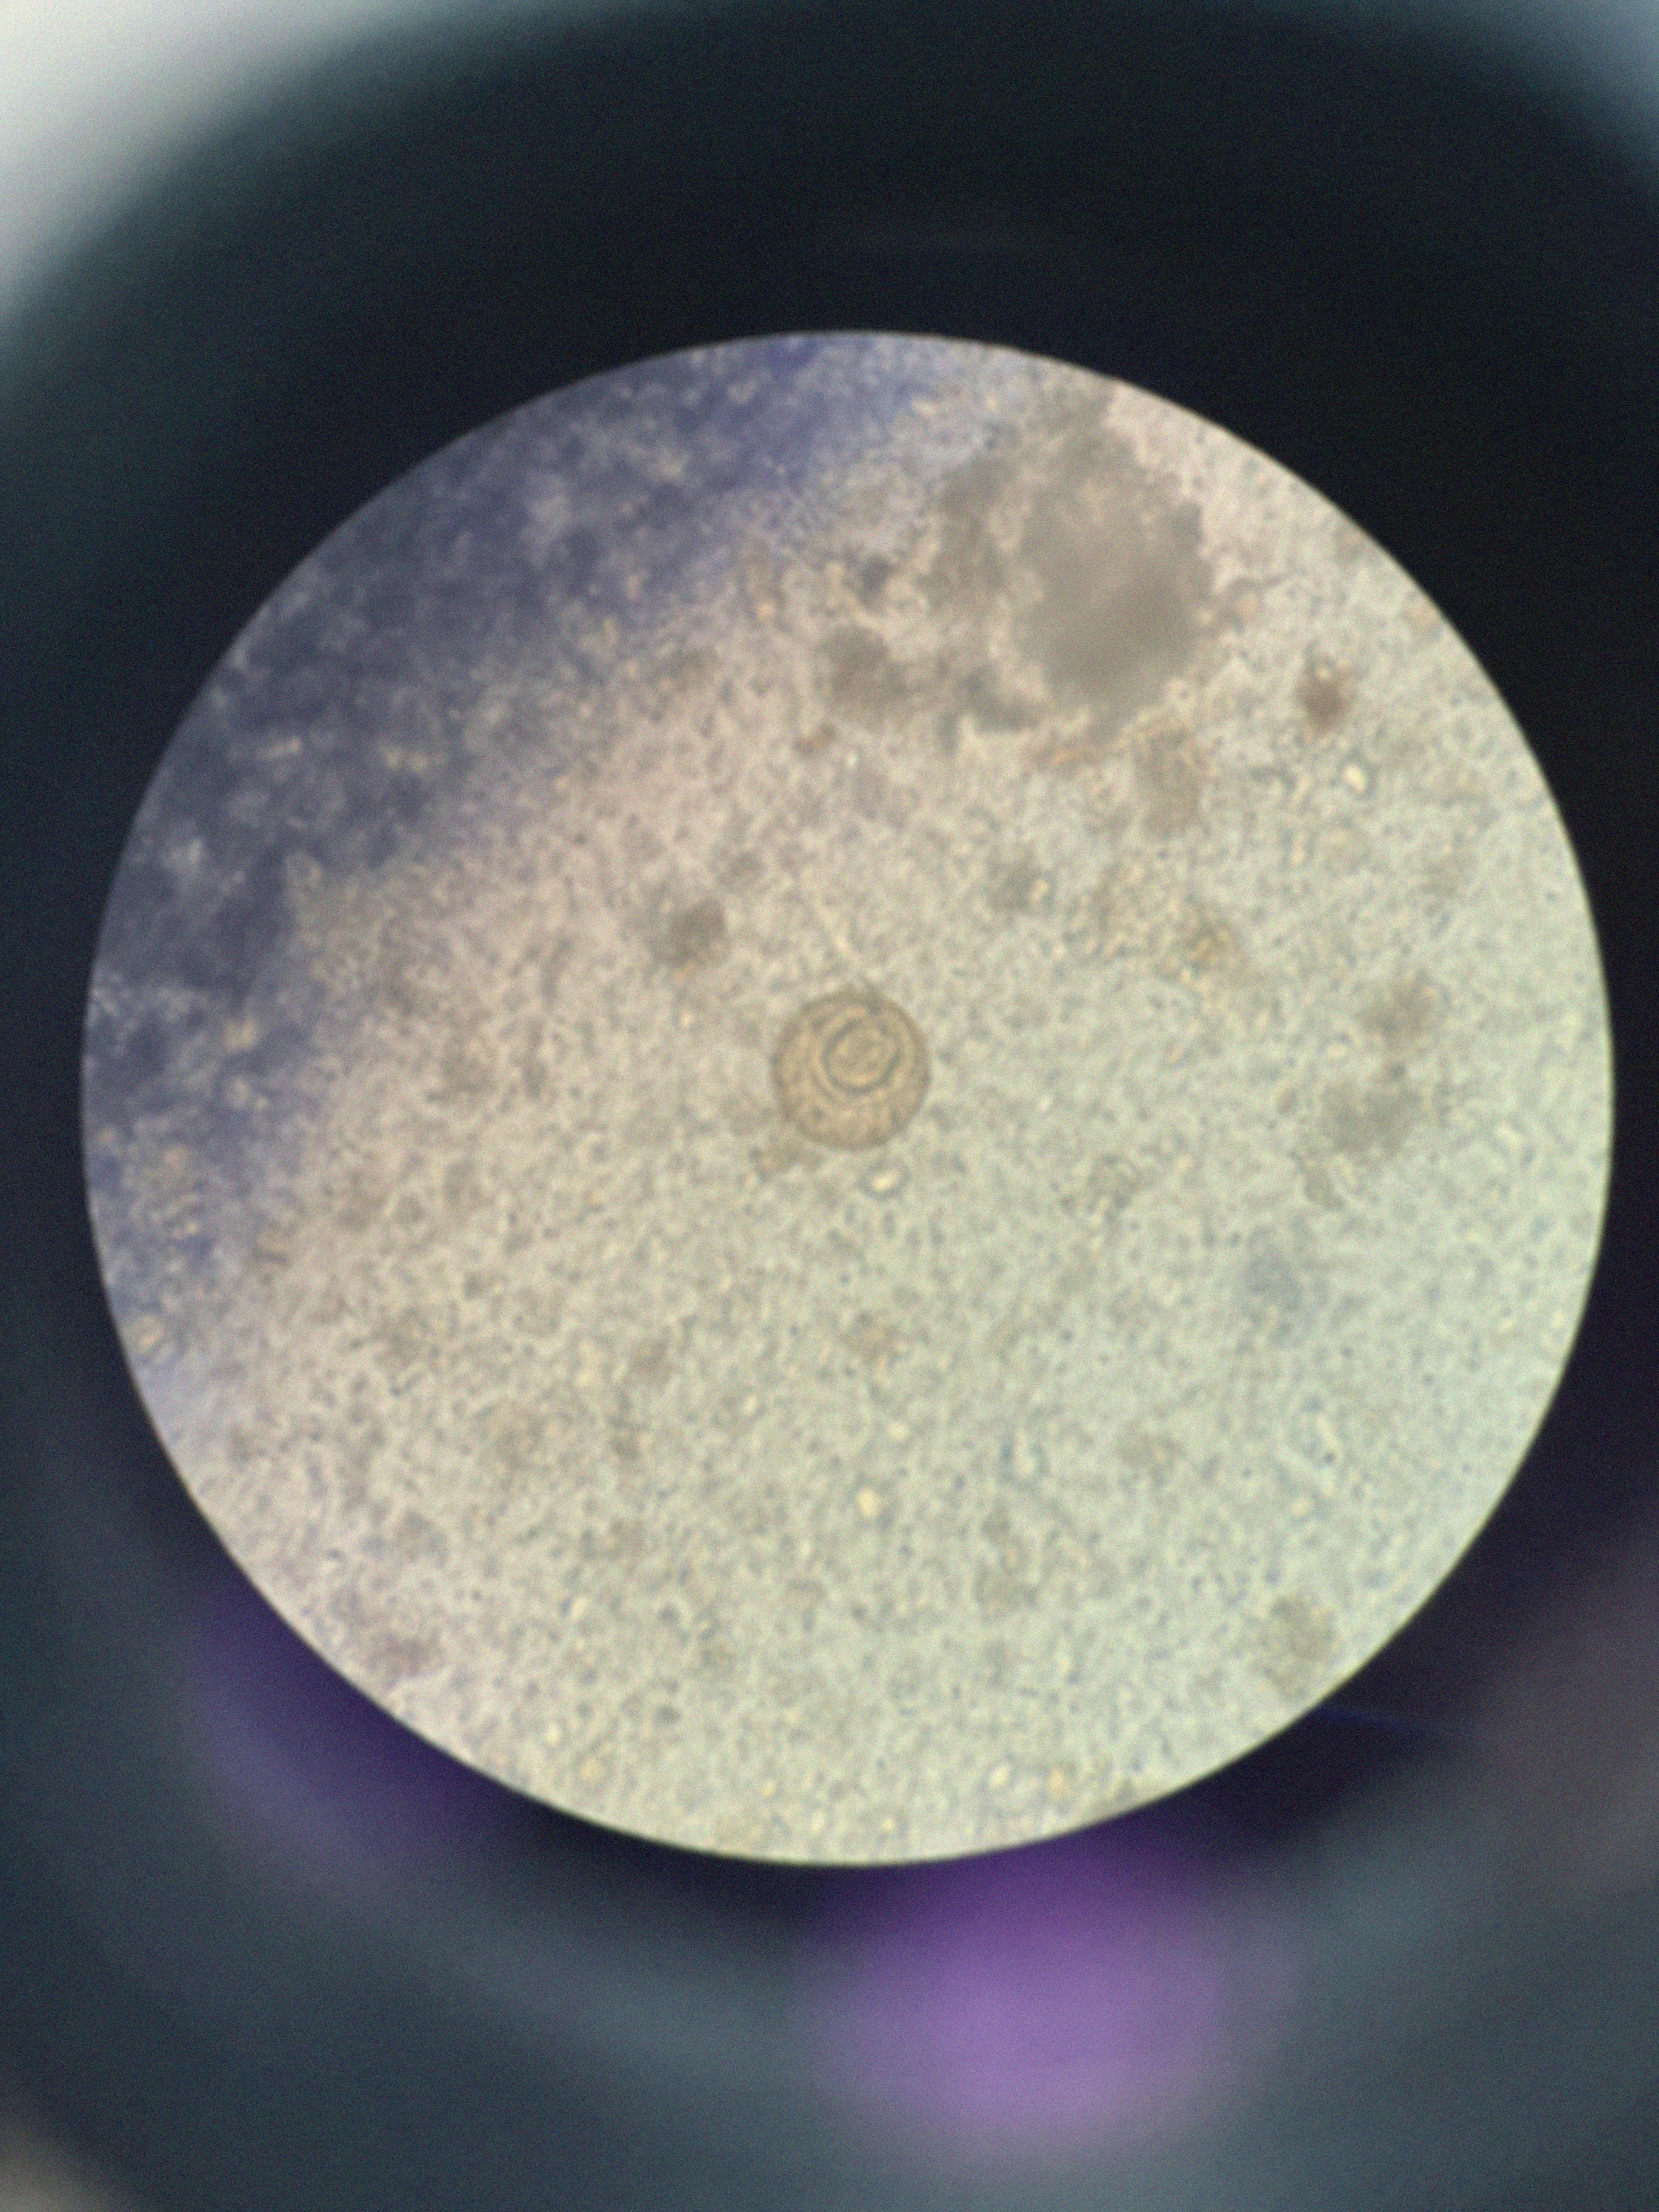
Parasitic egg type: Hymenolepis diminuta